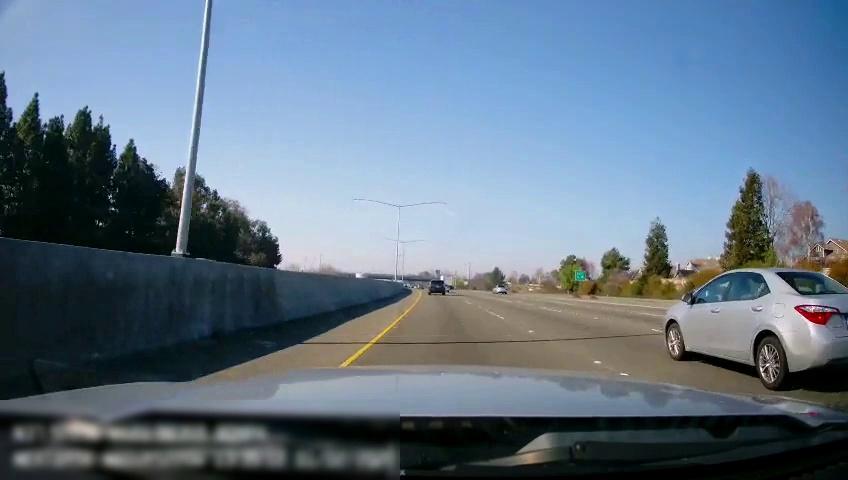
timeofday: Day
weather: Sunny
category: Drivable Space
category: Vehicles | Car
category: Vehicles | SUV
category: Vehicles | Truck
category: Vehicles | Truck
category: Vehicles | Car
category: Lanes | Current Lane
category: Lanes | Current Lane
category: Lanes | Alternate Lane
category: Lanes | Alternate Lane
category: Lanes | Alternate Lane
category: Traffic | Signs